Chest X-ray:
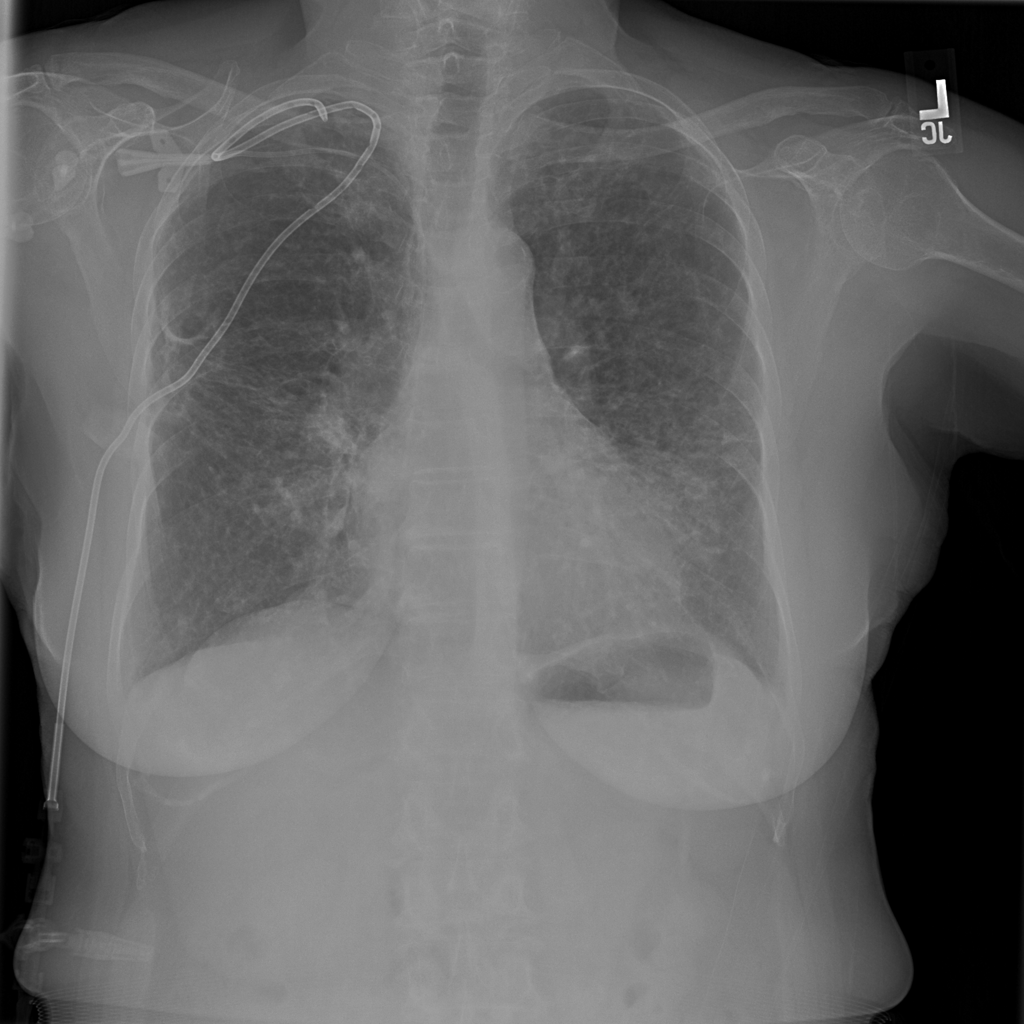
Findings: Pneumothorax, Fibrosis, Emphysema
No abnormal finding: no